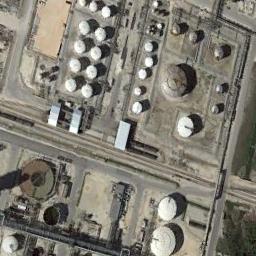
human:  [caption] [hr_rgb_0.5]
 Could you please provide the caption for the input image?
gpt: There are two rows of storage tanks, One of which is larger than the others .

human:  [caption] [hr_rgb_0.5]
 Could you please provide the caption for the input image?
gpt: There are several buildings beside the storage tanks .

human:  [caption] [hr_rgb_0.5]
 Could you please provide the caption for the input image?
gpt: There are big and small white storage tanks on the bare land .

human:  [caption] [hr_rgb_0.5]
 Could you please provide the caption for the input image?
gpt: There are many neatly arranged storage tanks and many pipelines in the factory .

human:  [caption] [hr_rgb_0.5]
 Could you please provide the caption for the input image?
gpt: There are some storage tanks arranged neatly .